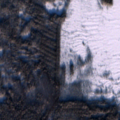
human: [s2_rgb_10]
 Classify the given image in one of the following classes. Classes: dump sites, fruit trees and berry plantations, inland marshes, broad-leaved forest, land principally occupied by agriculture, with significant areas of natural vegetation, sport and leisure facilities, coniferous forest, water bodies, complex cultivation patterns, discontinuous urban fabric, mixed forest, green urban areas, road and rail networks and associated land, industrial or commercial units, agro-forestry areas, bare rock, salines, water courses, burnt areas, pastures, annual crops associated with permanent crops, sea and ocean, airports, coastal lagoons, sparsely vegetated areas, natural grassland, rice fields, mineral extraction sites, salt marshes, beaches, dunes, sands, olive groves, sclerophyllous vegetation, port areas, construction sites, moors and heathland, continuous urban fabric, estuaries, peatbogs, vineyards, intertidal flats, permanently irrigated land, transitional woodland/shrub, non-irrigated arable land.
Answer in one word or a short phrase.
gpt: coniferous forest, peatbogs